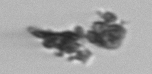
Label: detritus